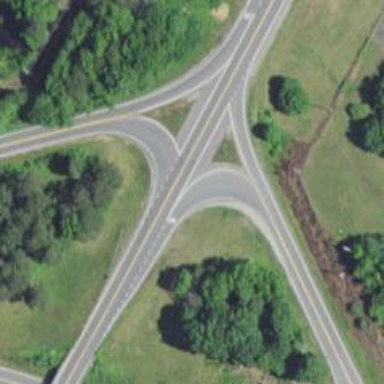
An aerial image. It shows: Cloverleaf junction with trunk link highway.